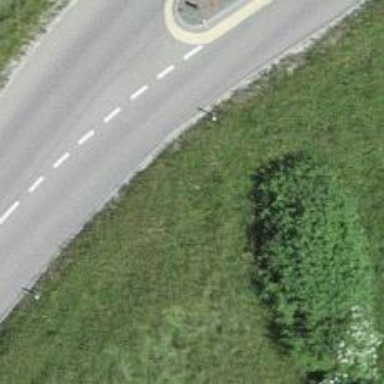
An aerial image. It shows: Secondary road with asphalt surface.